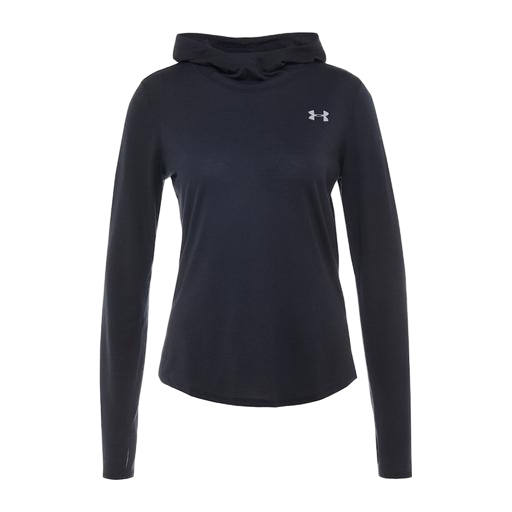
black women’s ua tech, blue women’s ua tech, armour long sleeve, white background